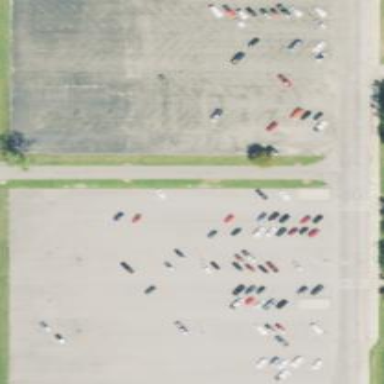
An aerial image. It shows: Parking area.